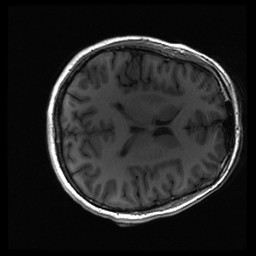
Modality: inplaneT1
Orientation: axial